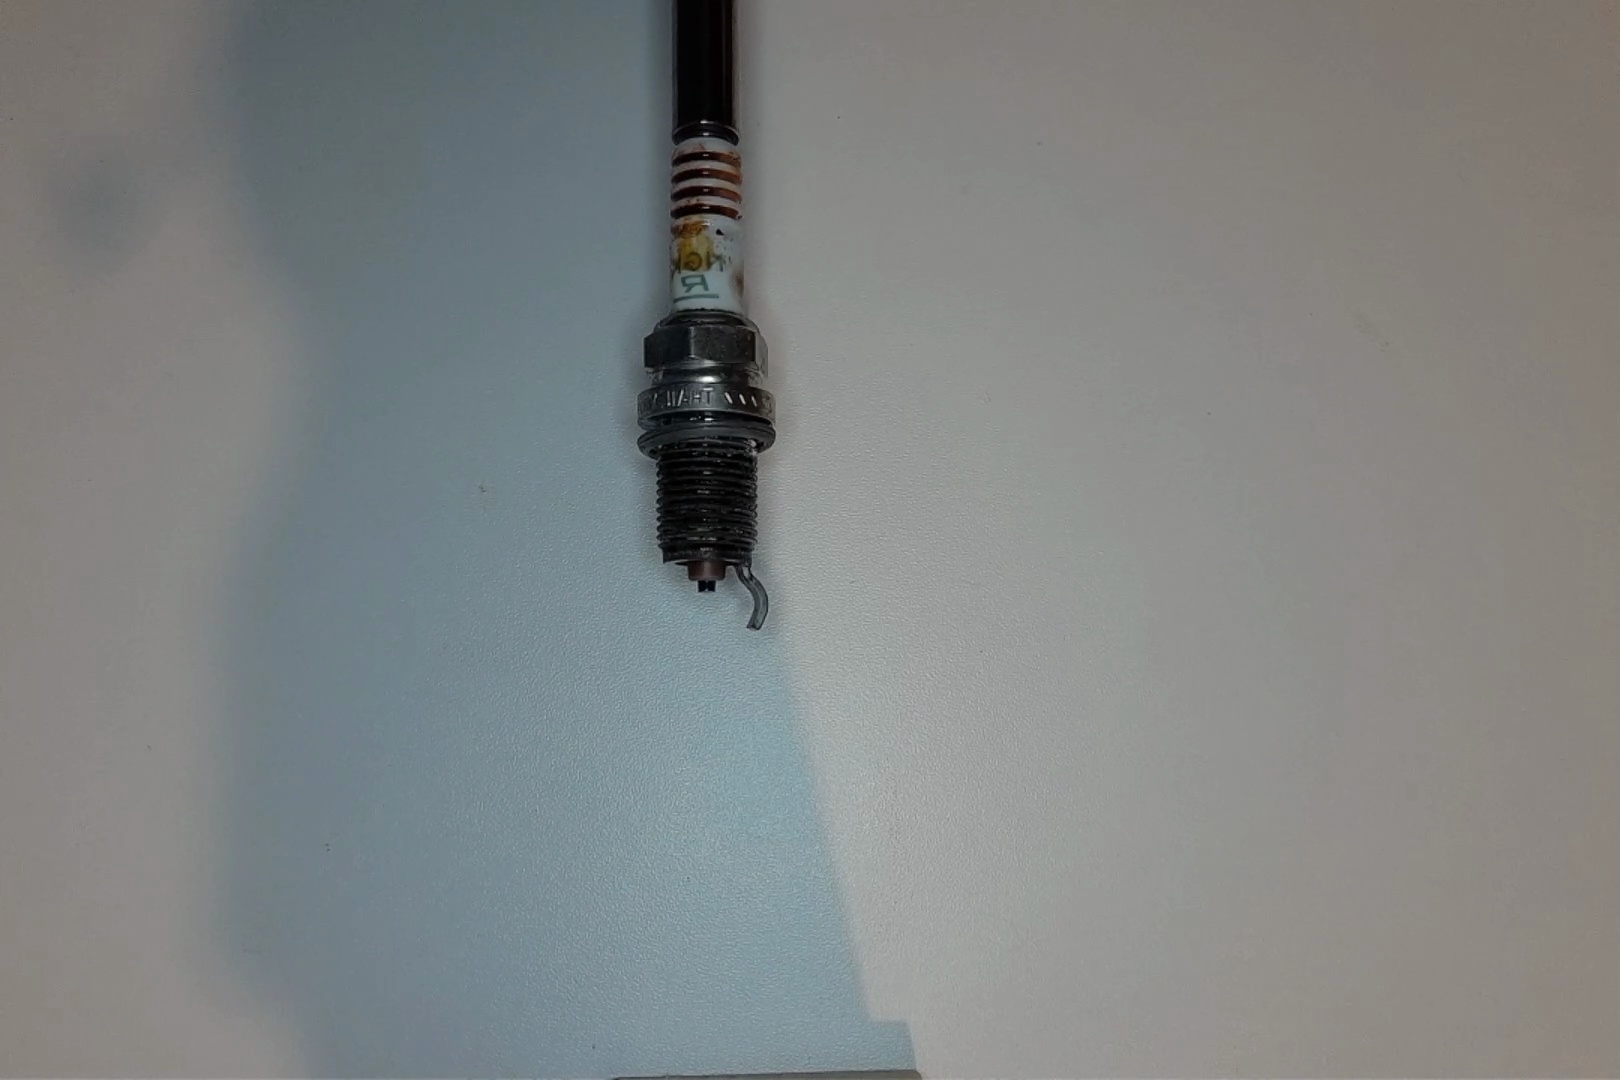
Label: anomaly